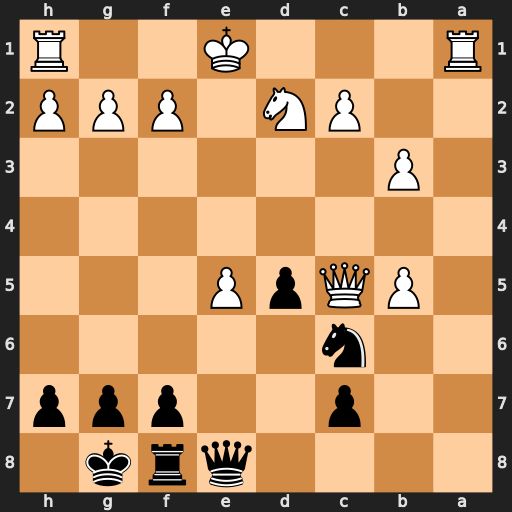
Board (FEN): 4qrk1/2p2ppp/2n5/1PQpP3/8/1P6/2PN1PPP/R3K2R
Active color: b
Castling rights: KQ
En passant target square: -
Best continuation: Qxe5+ Qe3 Qxa1+